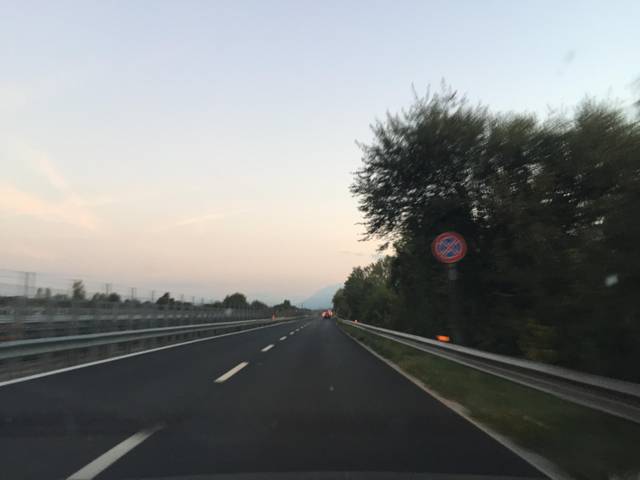
Region: Italy
Coordinates: 46.06, 13.199